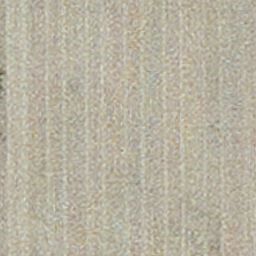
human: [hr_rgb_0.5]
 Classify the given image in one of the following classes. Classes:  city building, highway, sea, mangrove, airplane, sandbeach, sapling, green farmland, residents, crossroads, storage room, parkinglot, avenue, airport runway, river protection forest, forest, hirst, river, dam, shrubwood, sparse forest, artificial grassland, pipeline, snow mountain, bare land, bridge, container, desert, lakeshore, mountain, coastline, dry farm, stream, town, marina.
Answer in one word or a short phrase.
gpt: dry farm